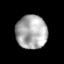
Tissue: prostate
Cell type: Myeloid cells
Senescence score: 0.3461
Nuclear area (px): 1027
Mean DAPI intensity: 171.675